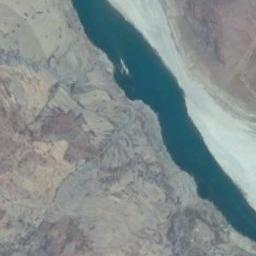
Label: river